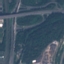
Label: Highway